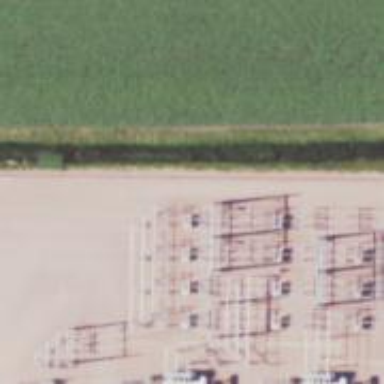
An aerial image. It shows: Switch for power supply.